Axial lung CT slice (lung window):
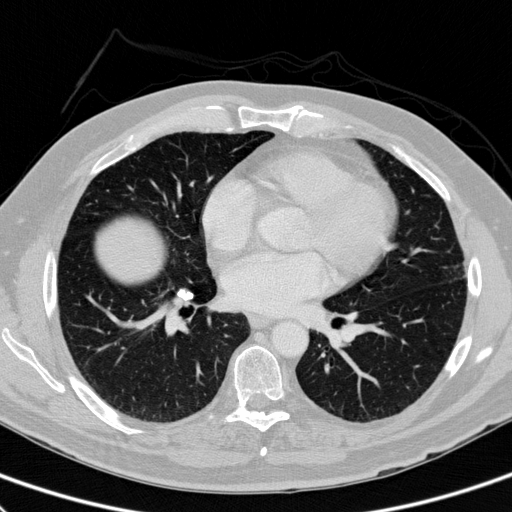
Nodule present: no